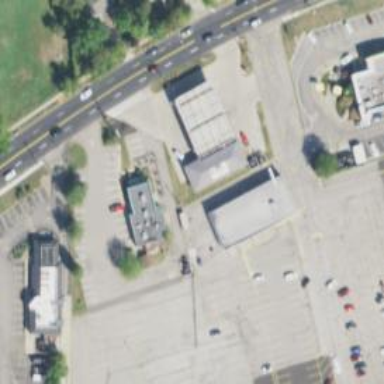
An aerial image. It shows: Convenience shop.